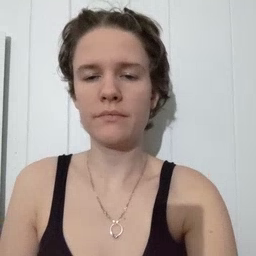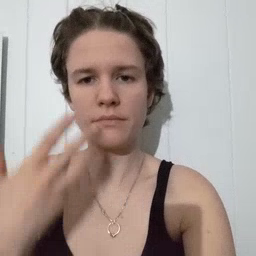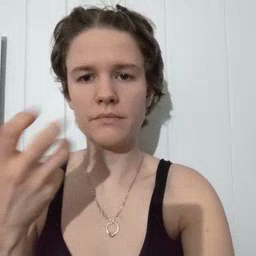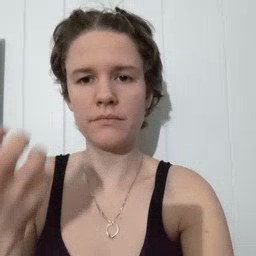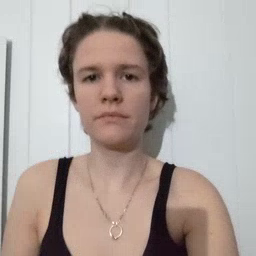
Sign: tiger